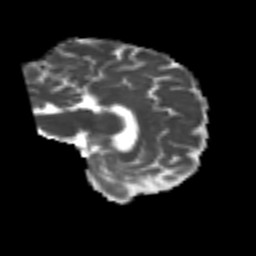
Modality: MD
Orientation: sagittal
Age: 63
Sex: female
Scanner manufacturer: siemens
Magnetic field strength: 3 T
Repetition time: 4.987 s
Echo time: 0.0792 s